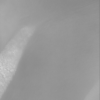
Label: not_dusty